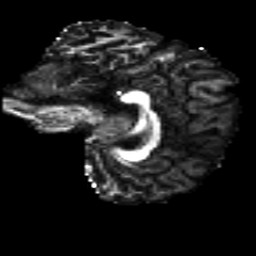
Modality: FA
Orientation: sagittal
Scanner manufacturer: siemens
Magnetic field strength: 3 T
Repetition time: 4.16 s
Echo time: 0.0806 s